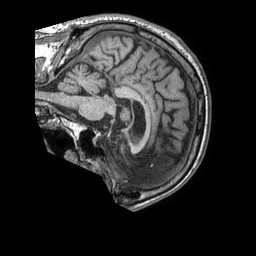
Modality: T1w
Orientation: sagittal
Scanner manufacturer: philips
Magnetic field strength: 1.5 T
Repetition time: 0.007735 s
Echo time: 0.003525 s